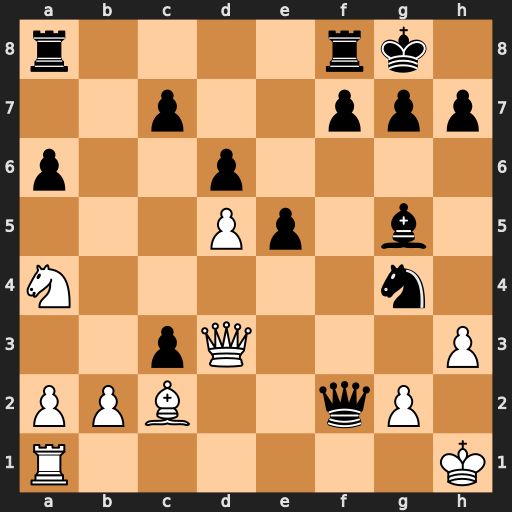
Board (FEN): r4rk1/2p2ppp/p2p4/3Pp1b1/N5n1/2pQ3P/PPB2qP1/R6K
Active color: w
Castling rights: -
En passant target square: -
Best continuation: Qxh7#